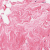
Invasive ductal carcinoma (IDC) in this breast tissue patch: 0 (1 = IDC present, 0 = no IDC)